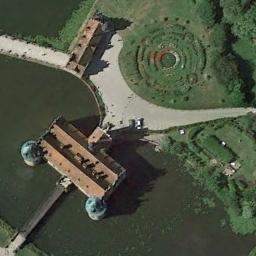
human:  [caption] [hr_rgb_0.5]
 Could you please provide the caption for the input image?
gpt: The T-shaped palace with two green towers is surrounded by the waters and a park is next to the palace .

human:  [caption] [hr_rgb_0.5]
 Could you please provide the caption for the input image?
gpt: The palace is on the grass next to the water .

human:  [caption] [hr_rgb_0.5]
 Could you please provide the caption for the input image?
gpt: There are many trees of different sizes beside the palace .

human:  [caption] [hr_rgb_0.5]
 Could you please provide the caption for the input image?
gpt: There are many round lawns near the palace .

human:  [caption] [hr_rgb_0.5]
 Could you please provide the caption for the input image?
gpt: The brown palace with two green dome is in the middle of a lake .